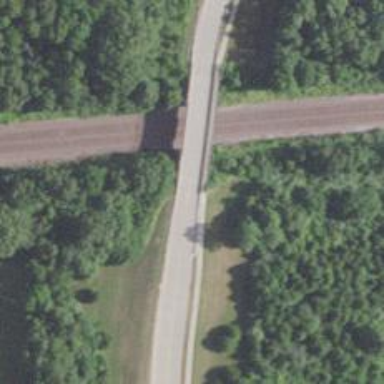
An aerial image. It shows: There is bridge with wall.